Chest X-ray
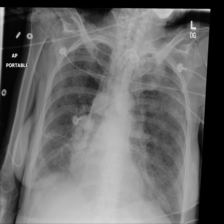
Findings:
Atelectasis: negative
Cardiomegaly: negative
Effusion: negative
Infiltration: positive
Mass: negative
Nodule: negative
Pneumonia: negative
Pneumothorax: negative
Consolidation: negative
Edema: negative
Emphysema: negative
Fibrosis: positive
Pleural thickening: negative
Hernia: negative